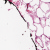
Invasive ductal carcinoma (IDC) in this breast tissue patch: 0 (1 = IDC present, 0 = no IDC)